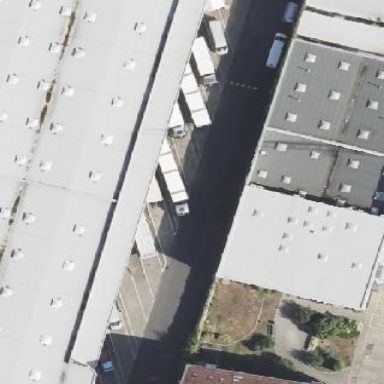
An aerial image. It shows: View of roof of building.